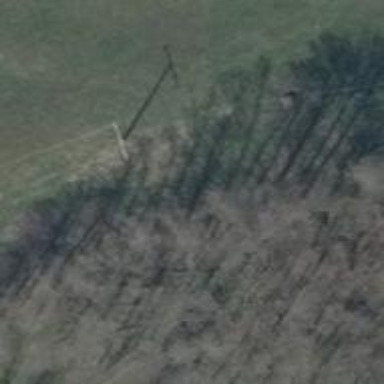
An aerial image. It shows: Power pole.